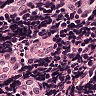
Metastatic tissue present: no